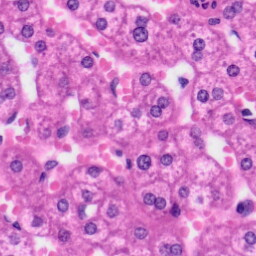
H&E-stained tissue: Liver